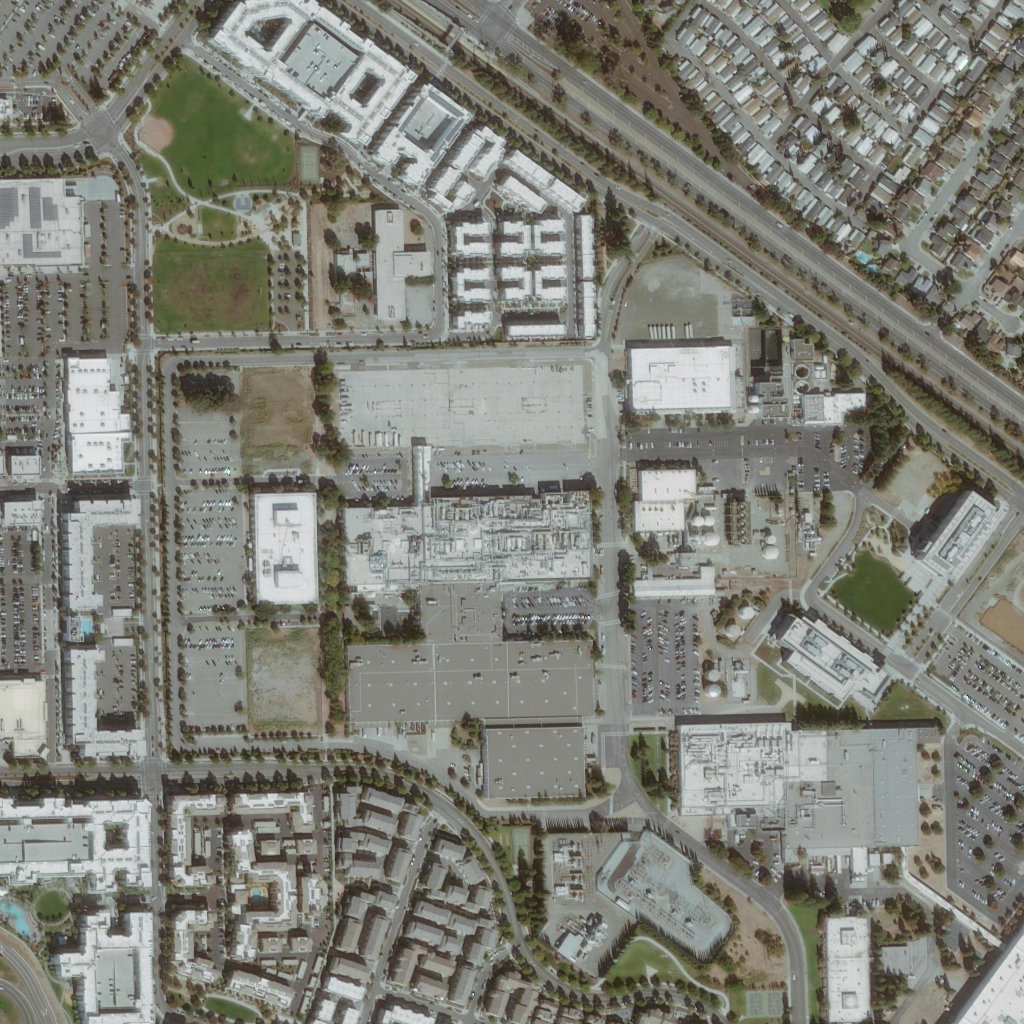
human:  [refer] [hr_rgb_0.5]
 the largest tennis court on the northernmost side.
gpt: <box>[[29, 14, 31, 18, 0]]</box>